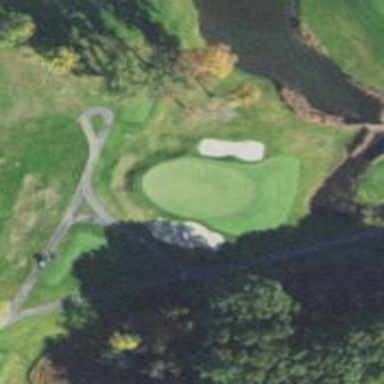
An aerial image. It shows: Golf hole.